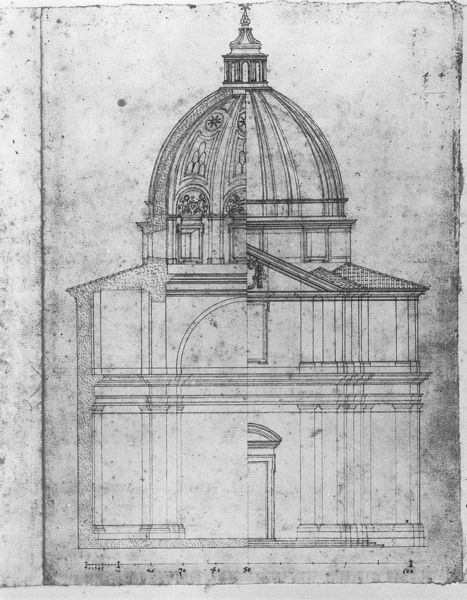
Titel: San Tommaso da Villanova
Künstler: Giovanni Lorenzo Bernini
Standort: Rom, Castel Gandolfo (EU - I - Latium)
Schlagwörter: fenster, lampe, laterne, skizze, tür, zeichnung, dach, gebäude, ornament, wand, architektur, barock, kirche, innen, frontal, renaissance, dachziegel, ansicht, bogen, fassade, italien, venedig, pilaster, kuppel, treppe, spitz, seitenansicht, stuck, innenansicht, stufen, tor, bögen, eingang, außen, schnitt, seite, bleistift, schema, segmentbogen, gestaffelt, rundbögen, florenz, kapelle, fresko, aufriss, etage, maßstab, bauzeichnung, bauplan, petersdom, zweistöckig, stiege, renaisance, lichtgarden, abmaße